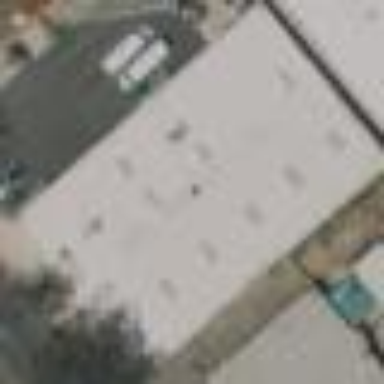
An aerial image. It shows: Warehouse.